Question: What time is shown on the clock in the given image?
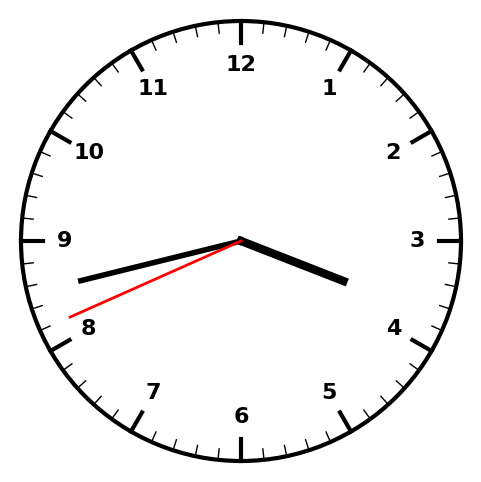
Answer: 03:42:41